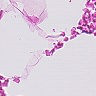
Metastatic tissue present: no